Question: I would like to use Elmah for logging of the operations in application and .
So, I would like to customize the default error view screen (../elmah.axd):
I have wishes like below:
1. Change the Column Name "Error" for "Message"
2. Use html tags in the error message.
For logging a custom information, I'm using a method like:
'''
ErrorSignal.FromCurrentContext().Raise(new Elmah.ApplicationException(message));
'''
But it does show the message in a span tag and if I use any '<a href="">' or '<br />' or even '&lt;' the result is as written and not seen as html attribute.
---

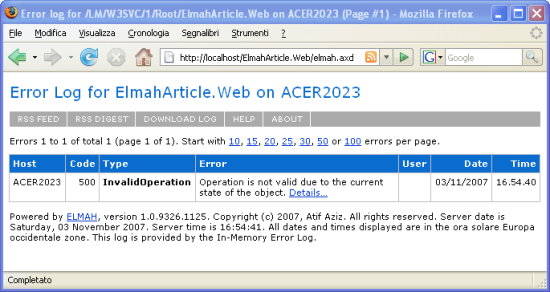
Answer: Elmah is a single dll, so you have to download the <URL>, change rendering in ErroLogPage, ErrorDetailPage, rebuild, and deploy the modified assembly.
Or write a new custom display page that uses elmah errors directly stored in db/disk/etc.